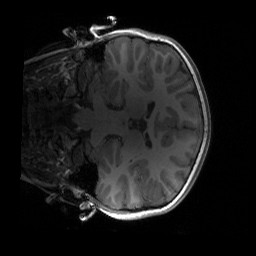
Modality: T1w
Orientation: coronal
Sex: female
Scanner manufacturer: siemens
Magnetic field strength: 3 T
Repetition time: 1.9 s
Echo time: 0.00243 s